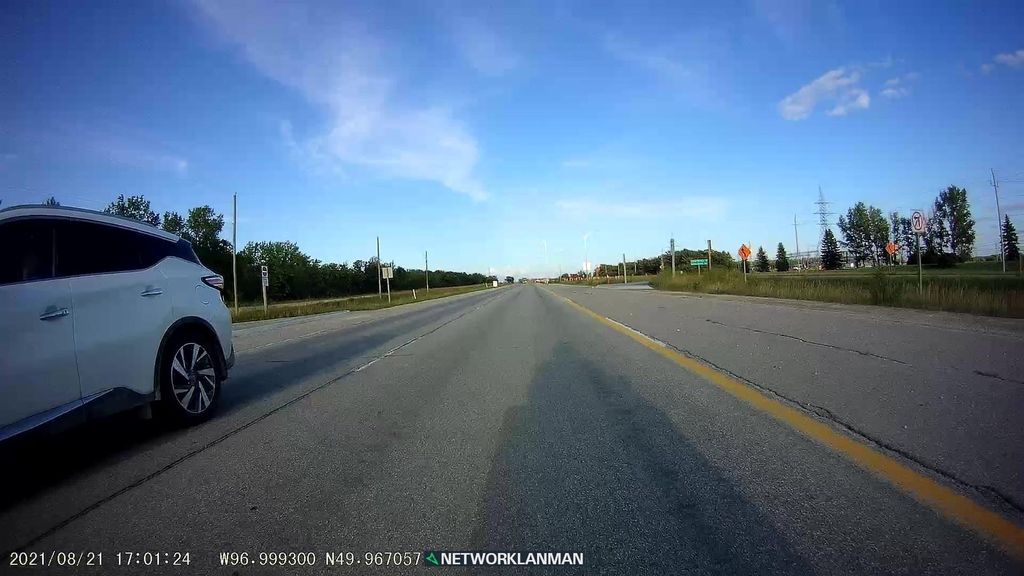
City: winnipeg